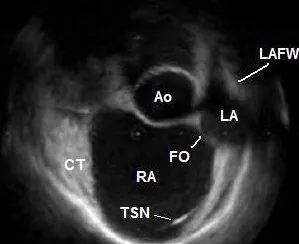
ICE during atrial diastole before the jump of the transseptal needle into the oval fossa. In this patient the LA cavity has a crescent-like shape at this time point of the cardiac cycle. Ao - non-coronary sinus of the aorta; CT - terminal crest; FO - oval fossa; LA - left atrium; LAFW - left atrial free wall; RA - right atrium; TSN - transseptal needle.
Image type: radiology (ct)